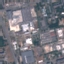
Land use / land cover class: Industrial